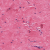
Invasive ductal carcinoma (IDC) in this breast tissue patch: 0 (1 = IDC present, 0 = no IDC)